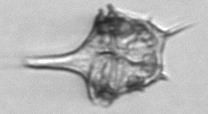
Label: Amylax